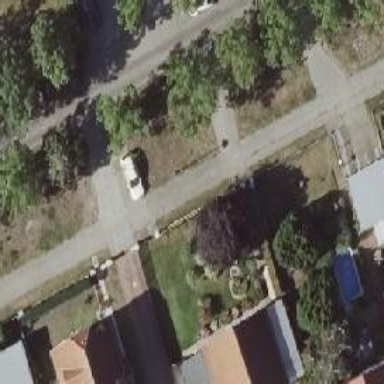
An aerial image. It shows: Concrete driveway.